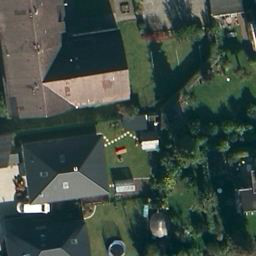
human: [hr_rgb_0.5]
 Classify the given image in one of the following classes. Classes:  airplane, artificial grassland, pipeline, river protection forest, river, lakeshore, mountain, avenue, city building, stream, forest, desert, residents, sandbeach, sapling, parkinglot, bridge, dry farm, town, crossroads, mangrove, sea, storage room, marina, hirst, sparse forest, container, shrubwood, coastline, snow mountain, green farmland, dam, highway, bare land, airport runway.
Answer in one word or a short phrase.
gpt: residents